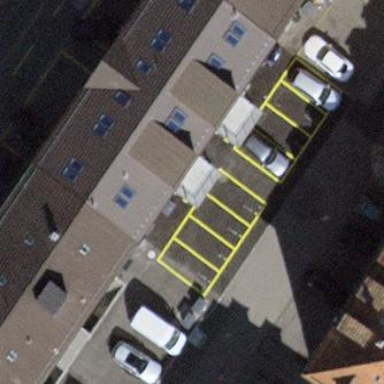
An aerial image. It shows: Street-side parking area.